Interaction volume radius: 10 \u00c5
Interaction volume height: 15 \u00c5
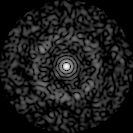
Disorder parameter: 0.8256